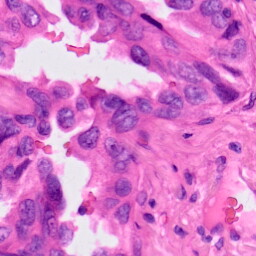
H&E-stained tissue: Lung